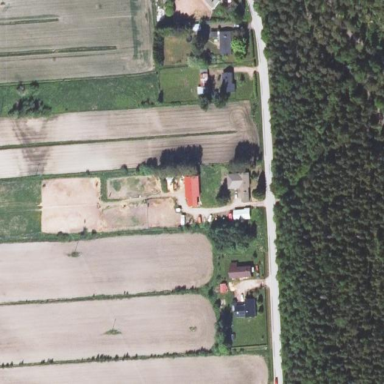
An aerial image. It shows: Farmyard area.